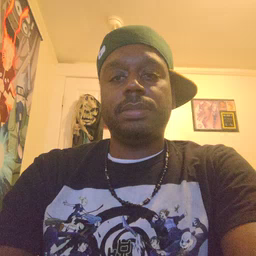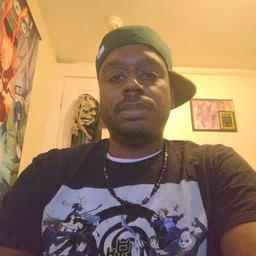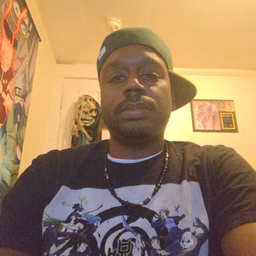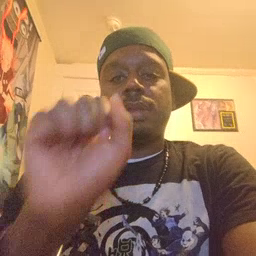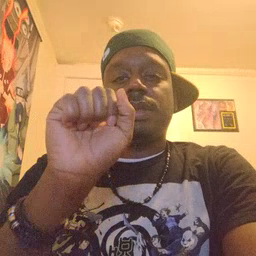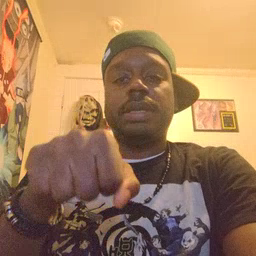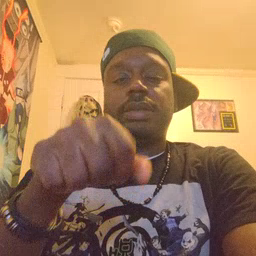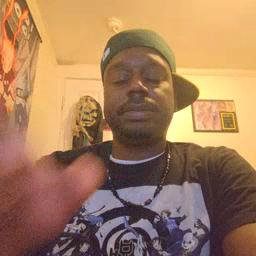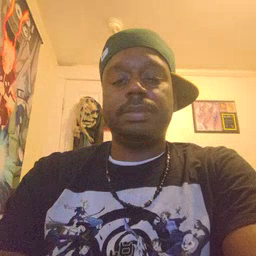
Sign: yes